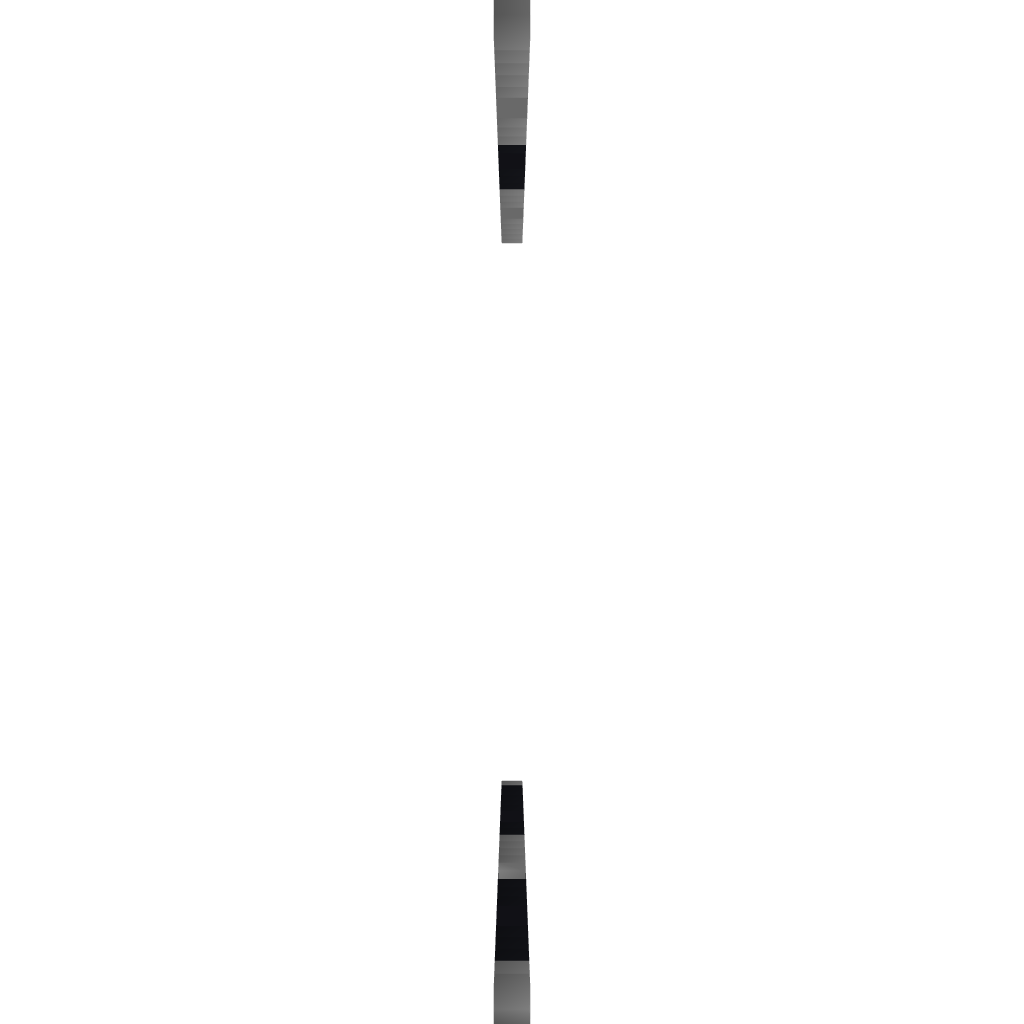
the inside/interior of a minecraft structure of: Skull Man